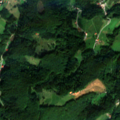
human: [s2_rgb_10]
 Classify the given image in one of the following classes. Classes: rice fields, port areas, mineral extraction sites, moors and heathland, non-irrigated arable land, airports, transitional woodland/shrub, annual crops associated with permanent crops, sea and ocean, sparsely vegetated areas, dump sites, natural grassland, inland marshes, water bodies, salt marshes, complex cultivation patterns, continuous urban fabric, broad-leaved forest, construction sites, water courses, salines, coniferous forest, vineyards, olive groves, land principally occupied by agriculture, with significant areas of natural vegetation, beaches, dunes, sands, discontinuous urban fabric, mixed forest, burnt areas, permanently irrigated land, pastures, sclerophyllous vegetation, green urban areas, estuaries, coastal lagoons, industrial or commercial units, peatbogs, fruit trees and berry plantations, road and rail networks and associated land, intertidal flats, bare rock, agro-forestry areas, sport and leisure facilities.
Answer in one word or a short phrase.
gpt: vineyards, pastures, broad-leaved forest